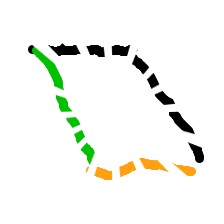
Shape: parallelogram